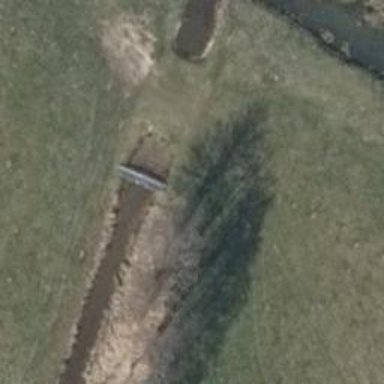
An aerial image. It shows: Weir in waterway.